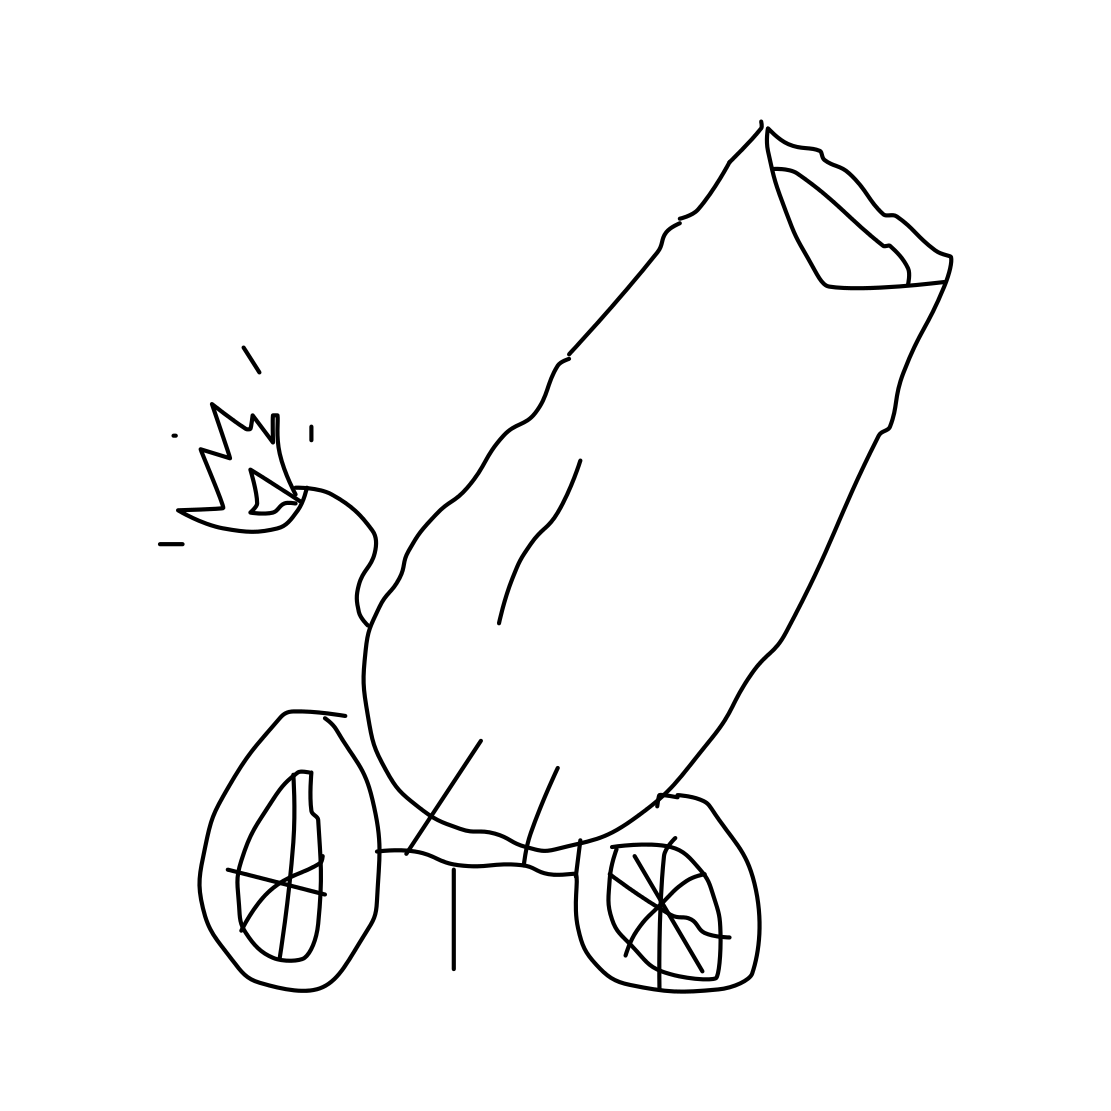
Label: cannon